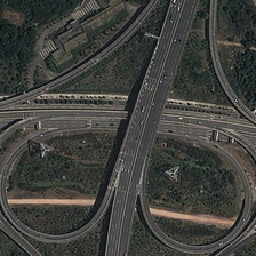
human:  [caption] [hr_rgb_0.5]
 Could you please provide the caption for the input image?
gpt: Several roads were built under the overpass.

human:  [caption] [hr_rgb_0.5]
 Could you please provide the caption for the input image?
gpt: Several roads have been built under the overpass.

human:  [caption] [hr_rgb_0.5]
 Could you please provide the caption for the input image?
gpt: Under the overpass, many roads have been repaired.

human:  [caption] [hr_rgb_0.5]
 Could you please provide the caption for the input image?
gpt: Several roads under the overpass have been repaired.

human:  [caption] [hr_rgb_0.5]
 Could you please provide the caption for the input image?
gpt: Many roads have been built under the overpass.